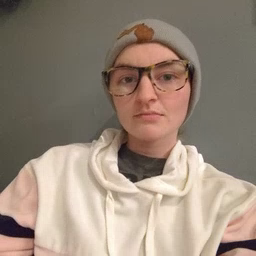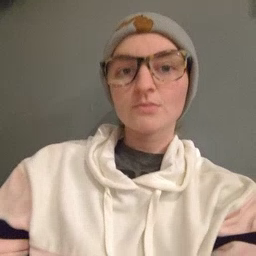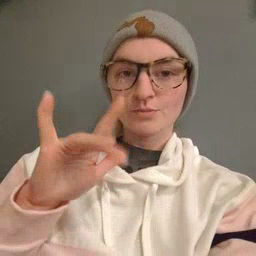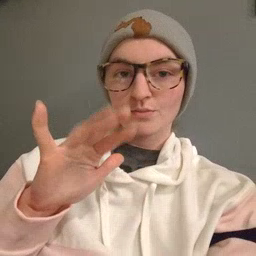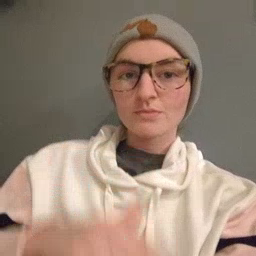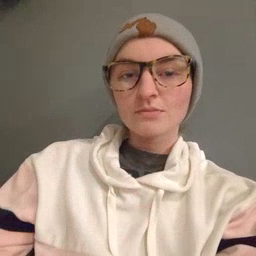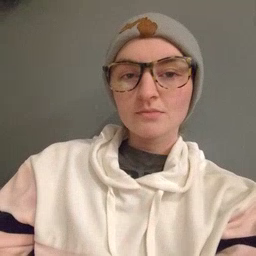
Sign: finger